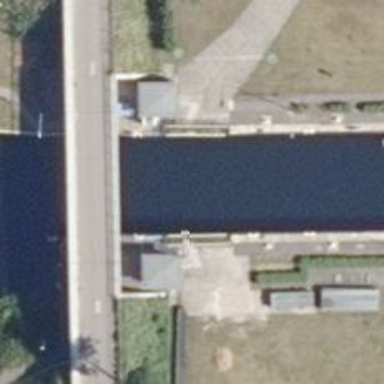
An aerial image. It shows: Lock gate along waterway.